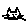
Label: cat